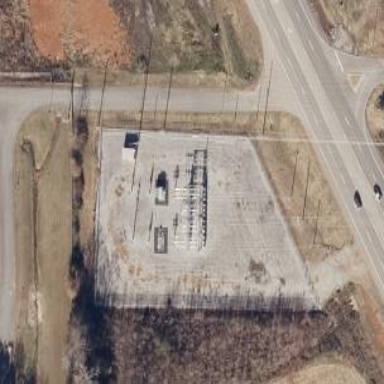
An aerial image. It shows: Distribution substation surrounded by fence.